Field crop: maize
Growth stage: 2
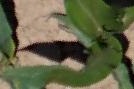
Species: maize